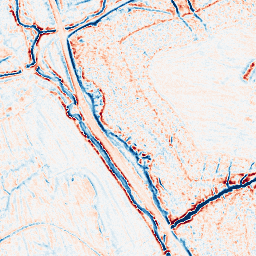
Category: edge_preserving
Decomposition family: bilateral
Decomposition parameters: d: 9
sigma_color: 50
sigma_space: 150
Upsampling method: regularized
Upsampling parameters: scale: 4
lambda_reg: 0.001
Upsampling scale: 4